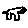
Label: cat